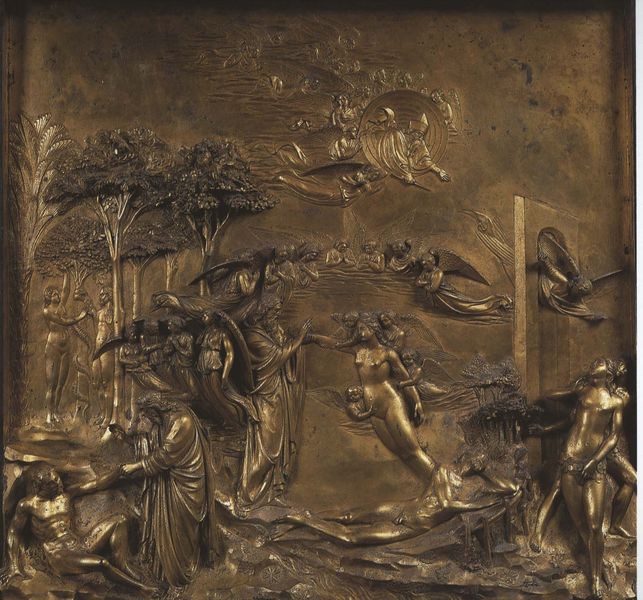
Titel: Paradiestür (Osttür)
Künstler: Lorenzo Ghiberti
Standort: Florenz, Baptisterium (EU - I - Toskana)
Schlagwörter: baum, gott, himmel, mann, nackt, umhang, wasser, bäume, ufer, frau, männer, tür, toter, wald, fliegen, kinder, engel, relief, figuren, luft, metall, palme, bronze, tor, adam, eva, paradies, schweben, stich, kupfer, verführung, christus, jesus, hilfe, venus, vertreibung, adam und eva, ghiberti, schlange